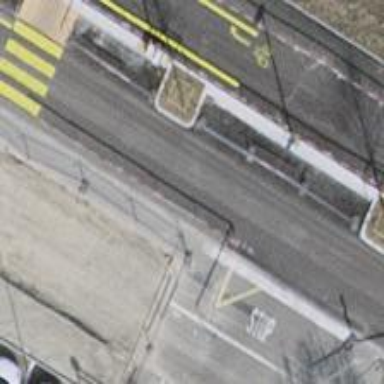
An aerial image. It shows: Secondary road with asphalt surface.